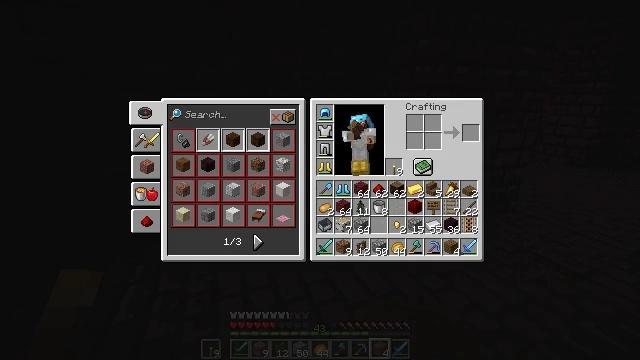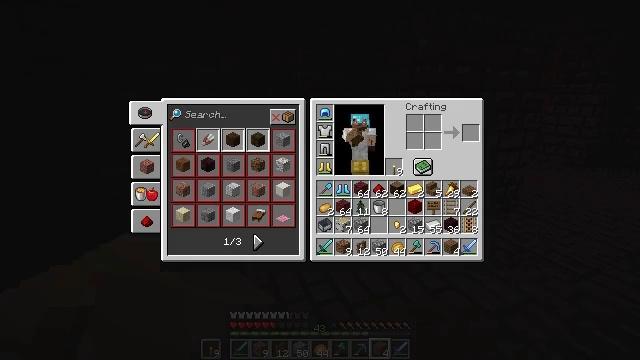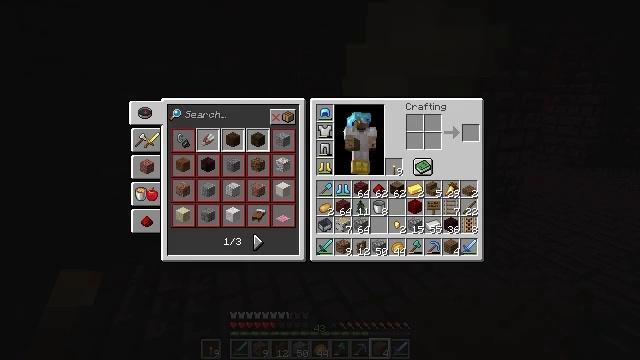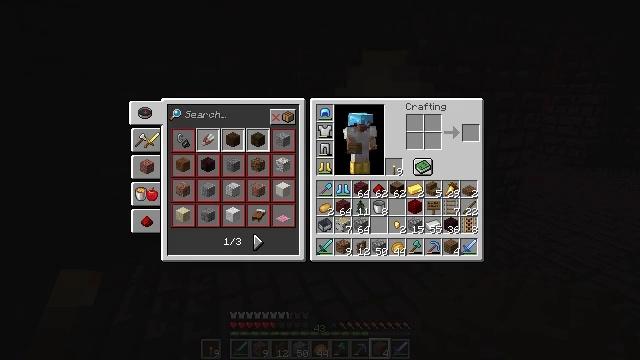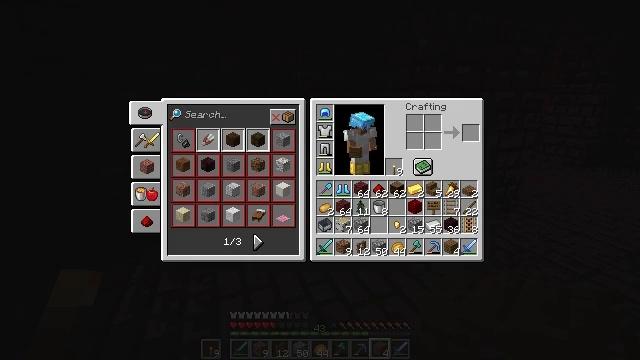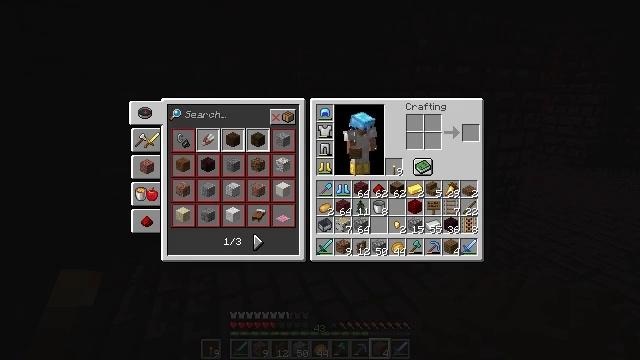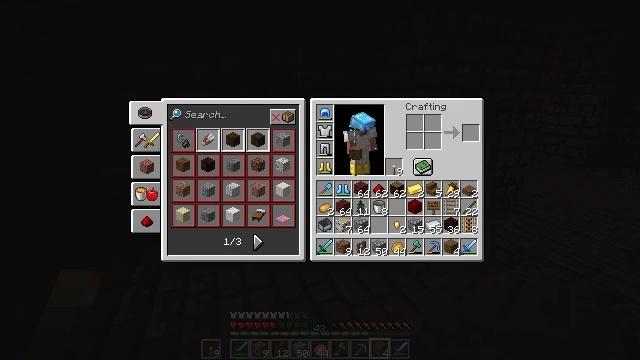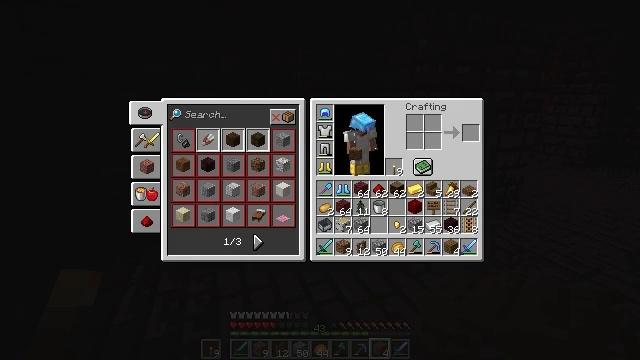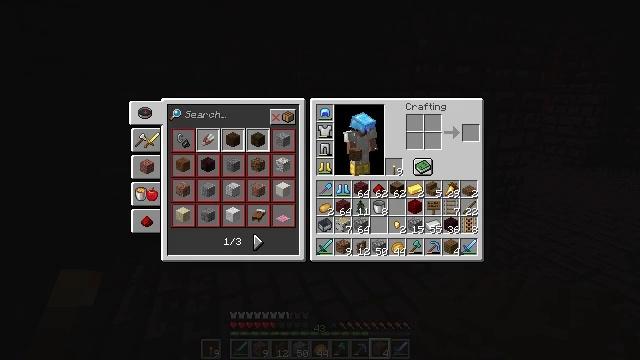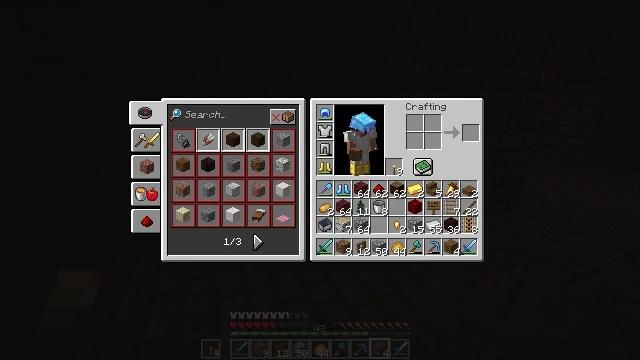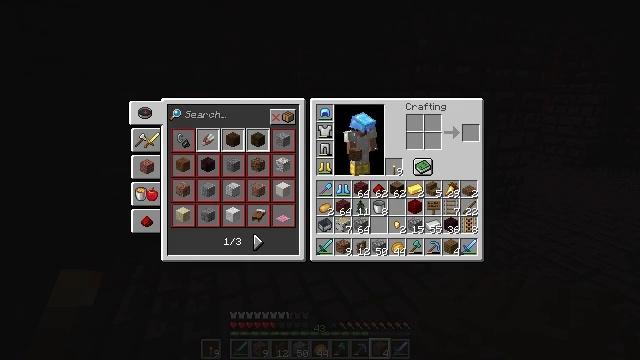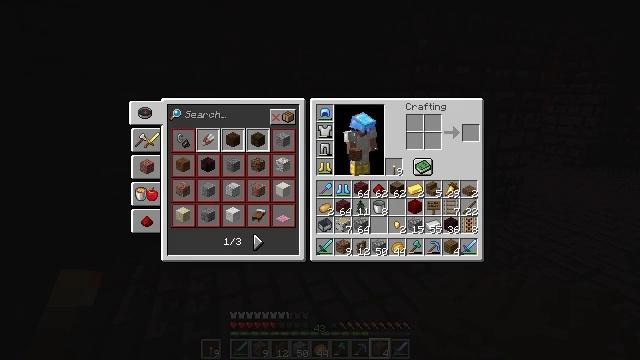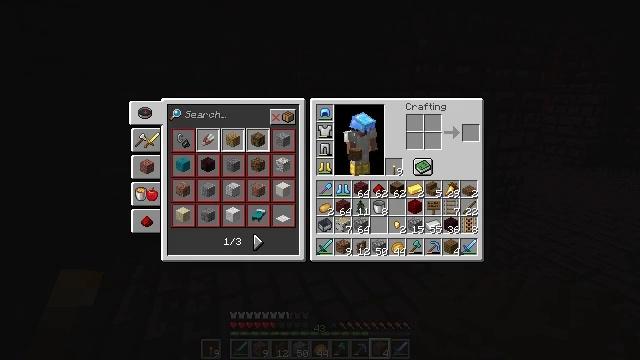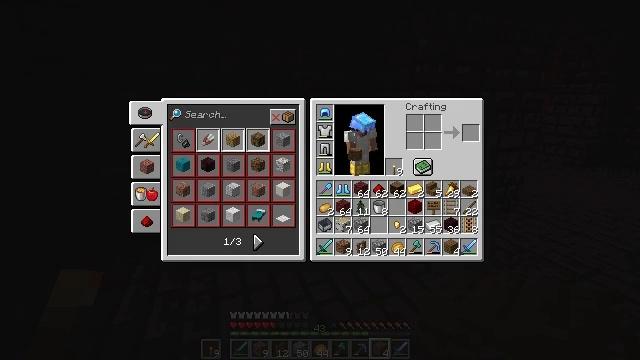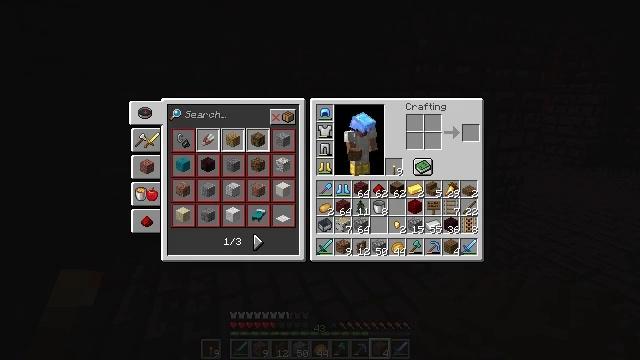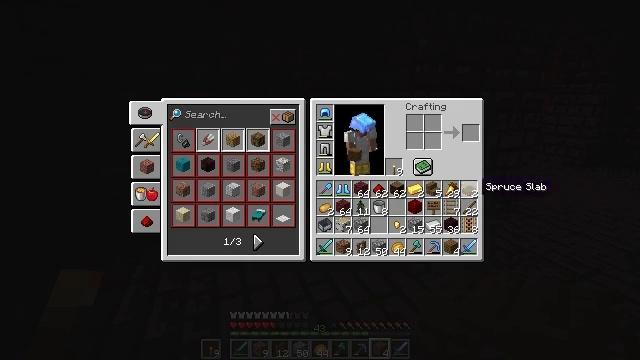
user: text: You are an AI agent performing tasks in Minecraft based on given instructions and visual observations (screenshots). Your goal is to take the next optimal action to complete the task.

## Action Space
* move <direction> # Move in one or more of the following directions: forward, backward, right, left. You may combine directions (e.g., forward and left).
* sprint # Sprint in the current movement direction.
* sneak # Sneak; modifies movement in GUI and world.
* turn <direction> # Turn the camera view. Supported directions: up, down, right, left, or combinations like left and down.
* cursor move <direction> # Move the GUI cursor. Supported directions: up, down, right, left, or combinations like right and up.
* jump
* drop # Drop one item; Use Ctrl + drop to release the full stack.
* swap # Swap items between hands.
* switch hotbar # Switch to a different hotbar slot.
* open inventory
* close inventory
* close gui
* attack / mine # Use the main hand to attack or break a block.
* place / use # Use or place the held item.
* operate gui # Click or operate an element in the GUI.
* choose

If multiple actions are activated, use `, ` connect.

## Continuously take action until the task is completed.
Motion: motion action
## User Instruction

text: Drop a spruce sign.
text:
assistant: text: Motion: cursor move right and down, open gui
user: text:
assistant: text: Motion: cursor move right and down
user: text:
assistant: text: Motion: cursor move right and down
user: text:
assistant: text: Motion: cursor move right and down
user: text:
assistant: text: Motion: cursor move right
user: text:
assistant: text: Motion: no_op
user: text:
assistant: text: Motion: no_op
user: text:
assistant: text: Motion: no_op
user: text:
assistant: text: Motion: no_op
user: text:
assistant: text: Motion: no_op
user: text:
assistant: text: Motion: no_op
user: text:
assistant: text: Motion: no_op
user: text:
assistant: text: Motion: cursor move left
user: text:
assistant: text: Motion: cursor move left
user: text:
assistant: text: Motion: cursor move left and down
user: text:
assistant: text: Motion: cursor move left
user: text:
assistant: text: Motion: no_op
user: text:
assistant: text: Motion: no_op
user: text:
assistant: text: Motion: no_op
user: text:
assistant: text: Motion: no_op
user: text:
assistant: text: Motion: no_op
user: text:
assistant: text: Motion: no_op
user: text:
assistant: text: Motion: cursor move left
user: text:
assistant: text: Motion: no_op
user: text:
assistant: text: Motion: no_op
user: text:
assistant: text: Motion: no_op
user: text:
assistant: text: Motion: no_op
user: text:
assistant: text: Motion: no_op
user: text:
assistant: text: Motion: no_op
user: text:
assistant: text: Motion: no_op